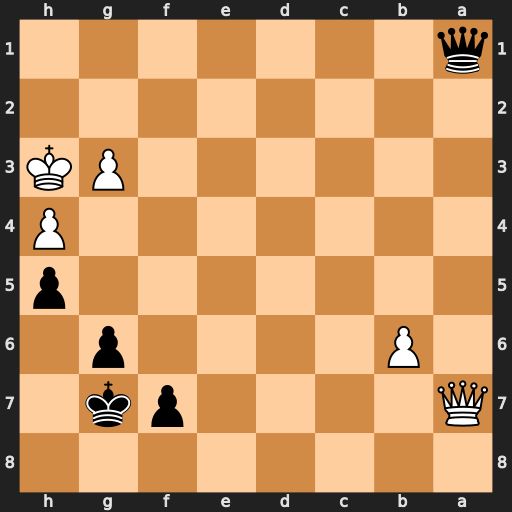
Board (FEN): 8/Q4pk1/1P4p1/7p/7P/6PK/8/q7
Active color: b
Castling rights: -
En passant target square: -
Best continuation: Qh1#